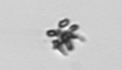
Label: detritus